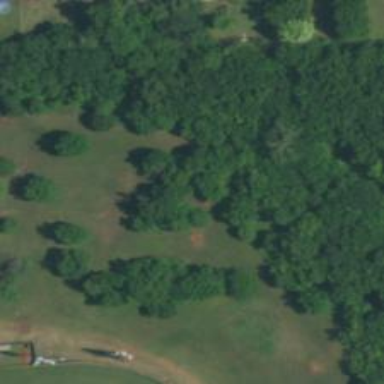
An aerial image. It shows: Disc golf tee area.